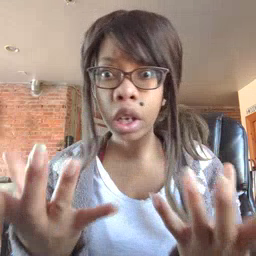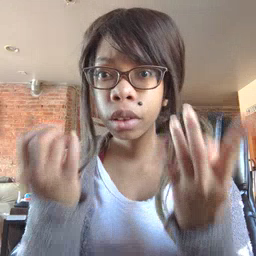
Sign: many